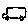
Label: car